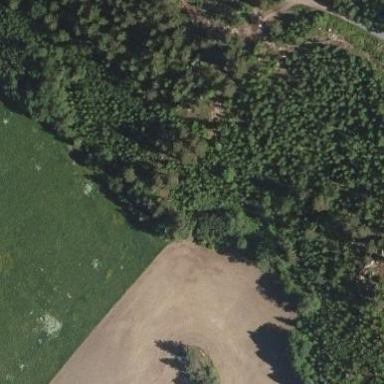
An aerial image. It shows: Forest area.